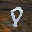
Label: 8